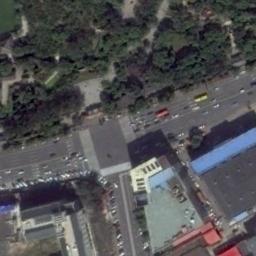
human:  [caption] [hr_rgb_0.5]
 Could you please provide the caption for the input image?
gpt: There are three red cars at the intersection .

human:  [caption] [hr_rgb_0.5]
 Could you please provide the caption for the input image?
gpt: There are many moving and waiting vehicles on the road at the intersection, There are many buildings and some trees around the intersection, And many cars are parked in the open space beside the intersection .

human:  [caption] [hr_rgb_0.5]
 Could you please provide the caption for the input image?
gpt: There are many buildings of different shapes and sizes beside the intersection .

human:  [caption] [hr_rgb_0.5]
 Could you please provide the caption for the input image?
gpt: There are many green trees and two blue buildings beside the intersection .

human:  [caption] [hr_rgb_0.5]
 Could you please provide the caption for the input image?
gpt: An intersection with dense traffic is between some buildings and a forest .